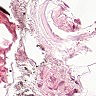
Metastatic tissue present: no